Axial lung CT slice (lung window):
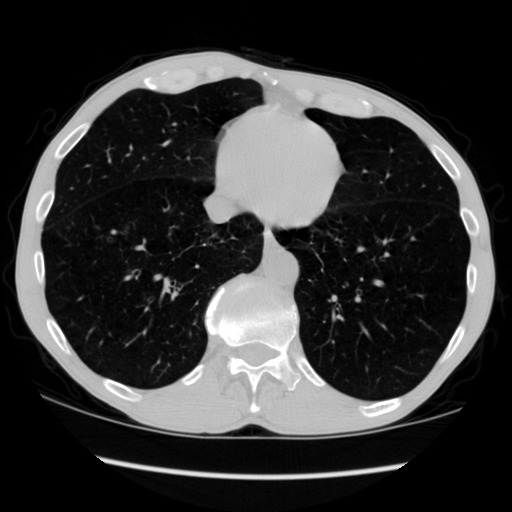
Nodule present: no